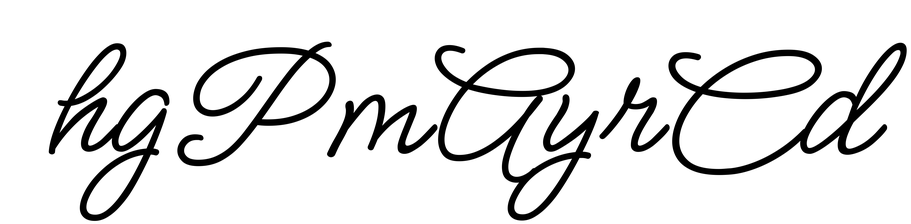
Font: MeowScript-Regular